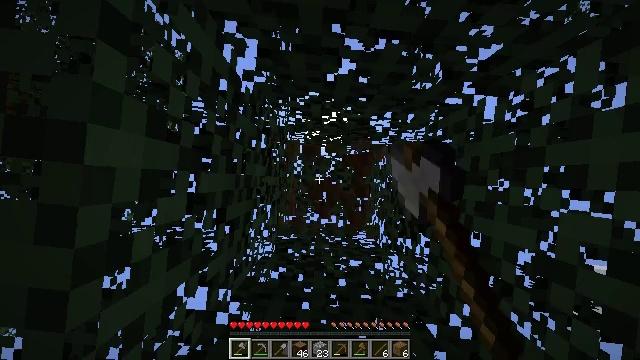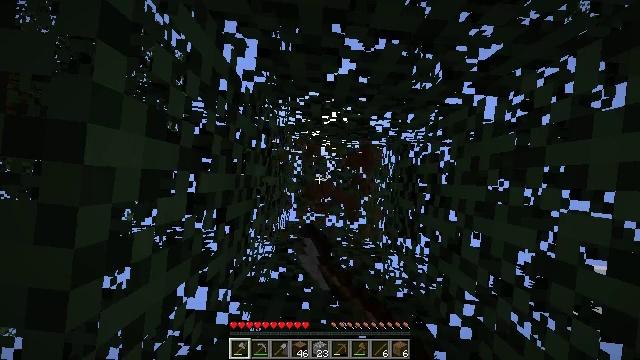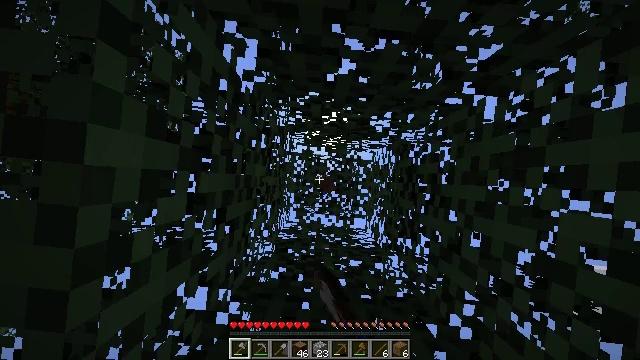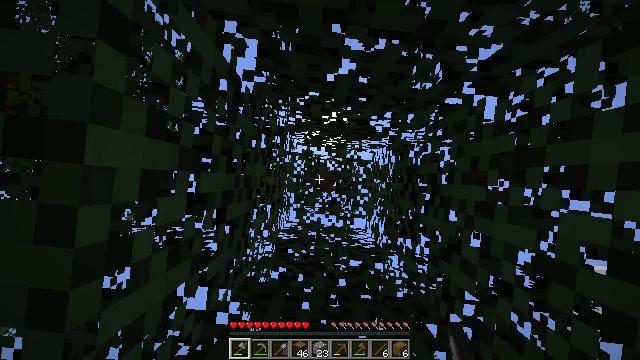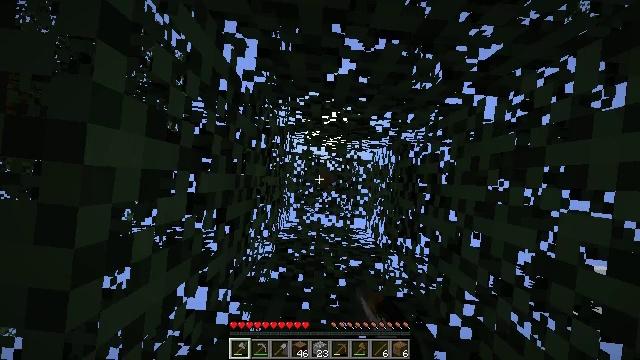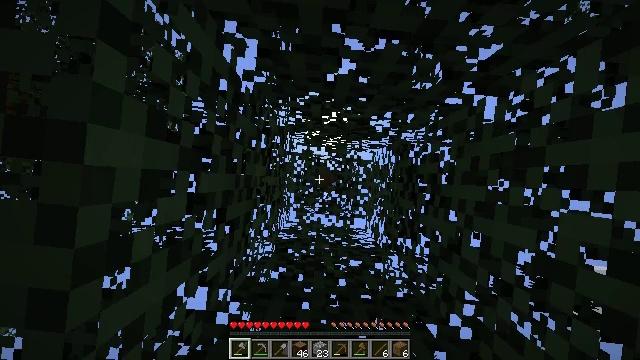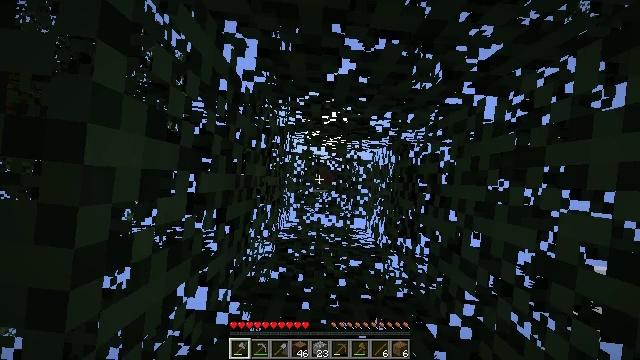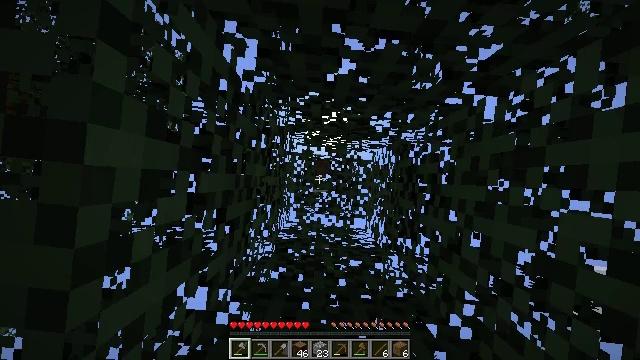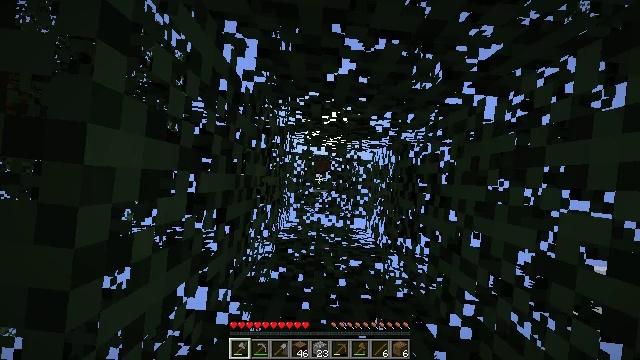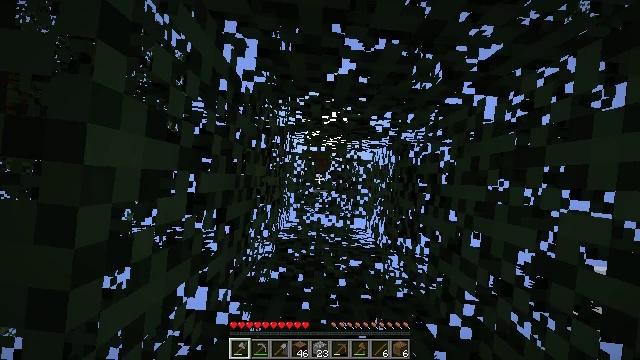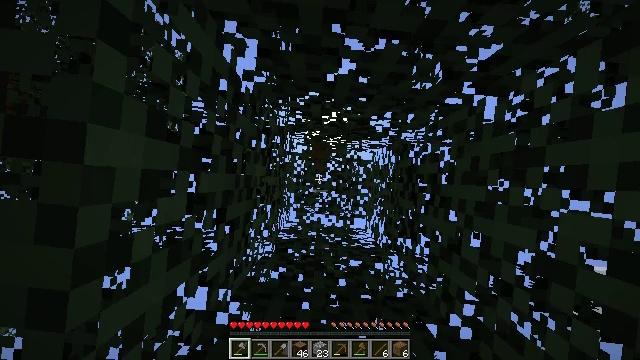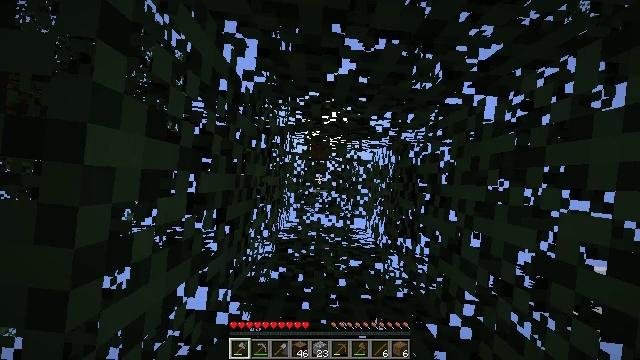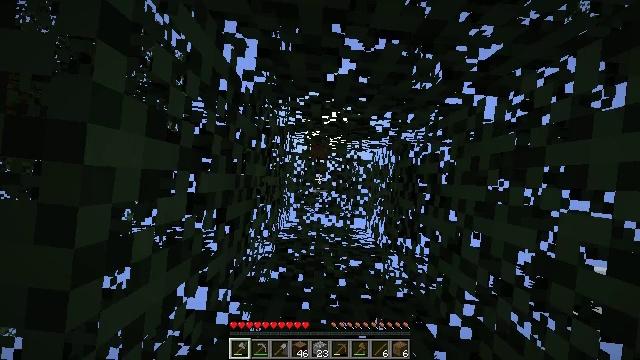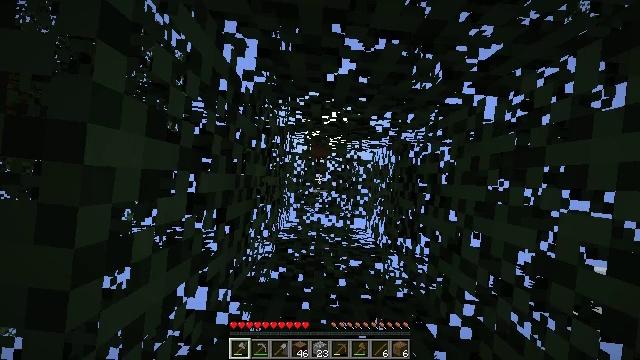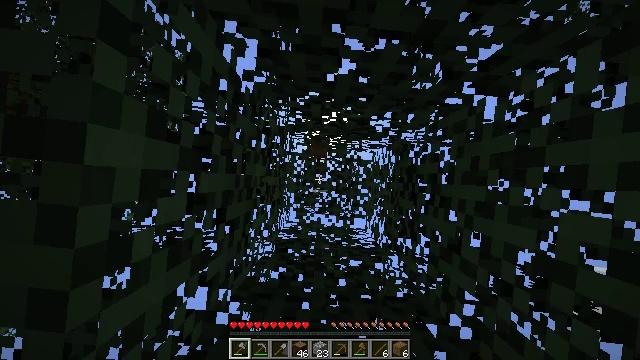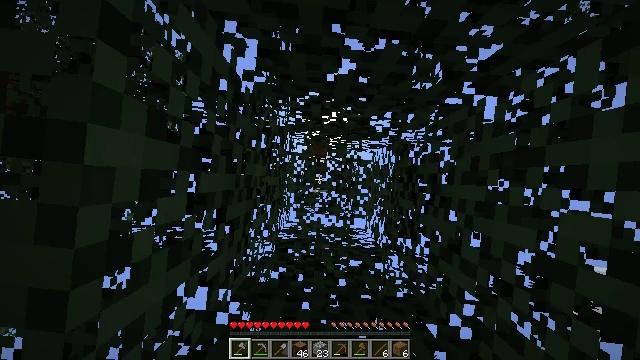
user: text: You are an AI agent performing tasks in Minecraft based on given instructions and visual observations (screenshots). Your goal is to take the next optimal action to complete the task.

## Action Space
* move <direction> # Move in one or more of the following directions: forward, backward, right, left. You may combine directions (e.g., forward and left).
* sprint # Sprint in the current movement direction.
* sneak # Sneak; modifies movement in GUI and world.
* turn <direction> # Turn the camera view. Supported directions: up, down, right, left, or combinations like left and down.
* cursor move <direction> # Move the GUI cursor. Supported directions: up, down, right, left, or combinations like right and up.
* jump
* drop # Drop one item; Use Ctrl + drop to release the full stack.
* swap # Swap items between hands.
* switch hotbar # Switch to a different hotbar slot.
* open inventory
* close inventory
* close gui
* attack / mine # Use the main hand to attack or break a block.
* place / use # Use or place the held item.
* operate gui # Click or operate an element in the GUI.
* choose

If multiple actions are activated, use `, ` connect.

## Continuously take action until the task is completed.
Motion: motion action
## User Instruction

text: Destroy the spruce leaves to get sticks and saplings.
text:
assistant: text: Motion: attack / mine
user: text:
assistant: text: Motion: attack / mine
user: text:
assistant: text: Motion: attack / mine
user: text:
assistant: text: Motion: attack / mine
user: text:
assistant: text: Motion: attack / mine
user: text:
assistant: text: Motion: no_op
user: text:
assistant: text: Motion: no_op
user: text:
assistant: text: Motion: no_op
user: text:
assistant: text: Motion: no_op
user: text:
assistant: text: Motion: no_op
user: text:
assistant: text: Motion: no_op
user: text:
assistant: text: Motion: no_op
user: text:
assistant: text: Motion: no_op
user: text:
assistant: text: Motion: no_op
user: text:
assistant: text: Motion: no_op
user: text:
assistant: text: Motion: no_op
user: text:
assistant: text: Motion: no_op
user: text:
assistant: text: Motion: no_op
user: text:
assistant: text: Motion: no_op
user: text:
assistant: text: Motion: turn down
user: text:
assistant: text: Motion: turn left and down
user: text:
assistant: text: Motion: turn left and down
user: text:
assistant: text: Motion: turn left and down
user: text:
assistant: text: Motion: turn left and down
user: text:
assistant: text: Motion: turn left and down
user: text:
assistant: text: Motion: move forward, sprint
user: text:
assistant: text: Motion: move forward, sprint
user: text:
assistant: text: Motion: move forward, sprint
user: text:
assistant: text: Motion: move forward, sprint, turn left
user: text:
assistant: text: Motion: move forward, sprint, turn left